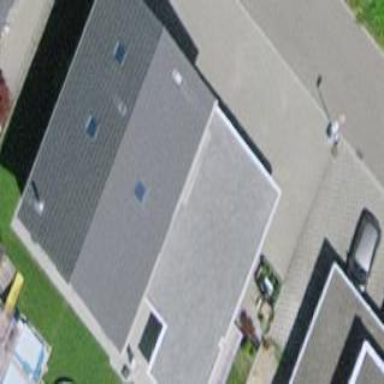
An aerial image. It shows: Garage building.